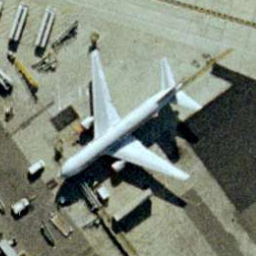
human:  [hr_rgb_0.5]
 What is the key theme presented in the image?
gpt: airplane